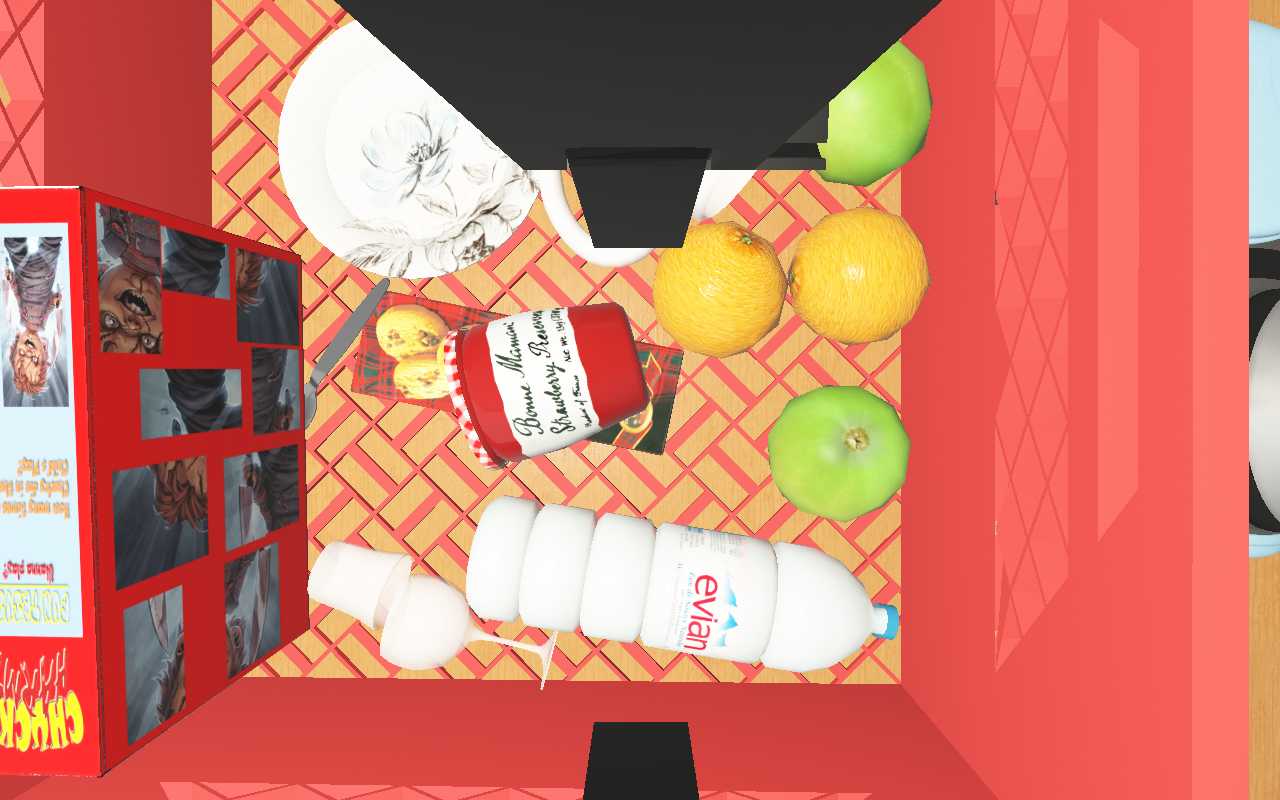
Objects in the scene:
water bottle
apple
apple
orange
orange
jam jar
cereal box
cereal box